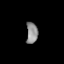
Tissue: prostate
Cell type: Myeloid cells
Senescence score: 0.717
Nuclear area (px): 235
Mean DAPI intensity: 142.591